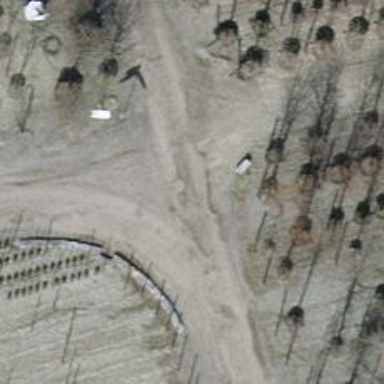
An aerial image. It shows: Service road with unpaved surface.